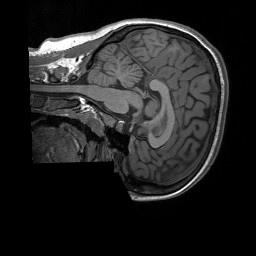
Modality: T1w
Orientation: sagittal
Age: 20
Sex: female
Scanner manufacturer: siemens
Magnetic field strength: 3 T
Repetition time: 1.9 s
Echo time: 0.00227 s